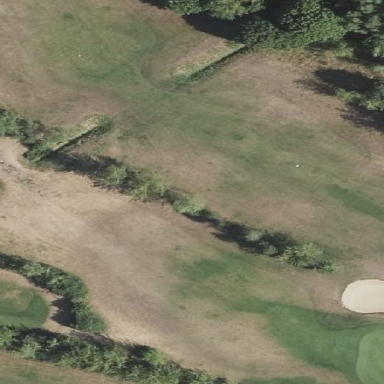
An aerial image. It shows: Golf fairway in the image.